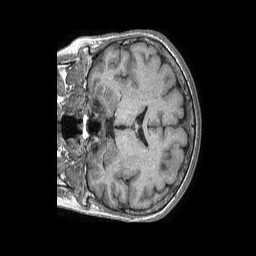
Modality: T1w
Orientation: coronal
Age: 55
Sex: female
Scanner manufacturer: philips
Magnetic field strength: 1.5 T
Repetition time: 0.007718 s
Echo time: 0.003572 s